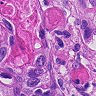
Metastatic tissue present: yes